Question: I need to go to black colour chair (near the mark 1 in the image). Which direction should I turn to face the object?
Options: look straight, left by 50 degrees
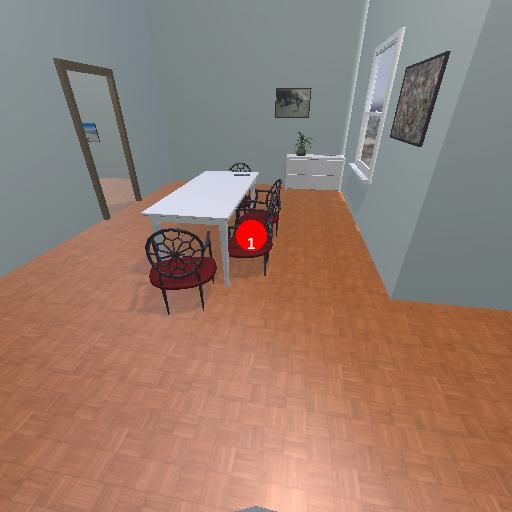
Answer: look straight